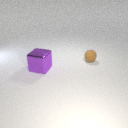
large purple metal cube to the left of small brown rubber sphere